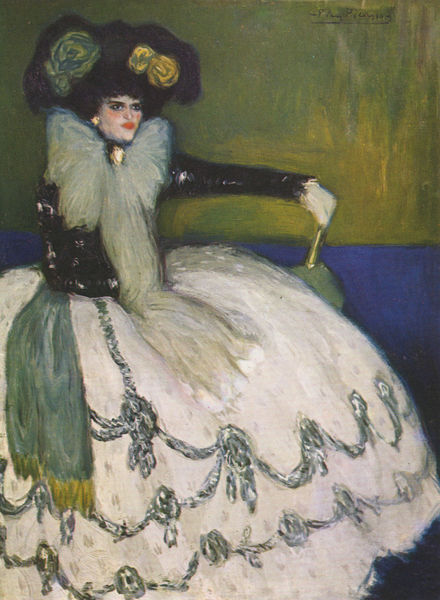
Titel: Dama de azul, Frauenporträt
Künstler: Pablo Ruiz Picasso
Standort: Madrid
Institution: Museo Nacional Centro de Arte Reina Sofia
Schlagwörter: blau, feder, umhang, gelb, grün, blume, blumen, degas, frau, grau, hut, kleid, mund, ohrring, schwarz, weiss, ölbild, blick, boa, dame, regenschirm, rot, schal, schirm, tuch, fächer, malerei, rock, schleife, jacke, wand, augen, federn, gesicht, kragen, portrait, porträt, signatur, öl, pastos, ohrringe, lippen, fell, duktus, jugendstil, muse, klimt, stola, scharz, pinselstrich, österreich, femme fatale, reifrock, aufwendig, teixture, kokotte